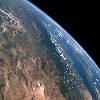
Label: land